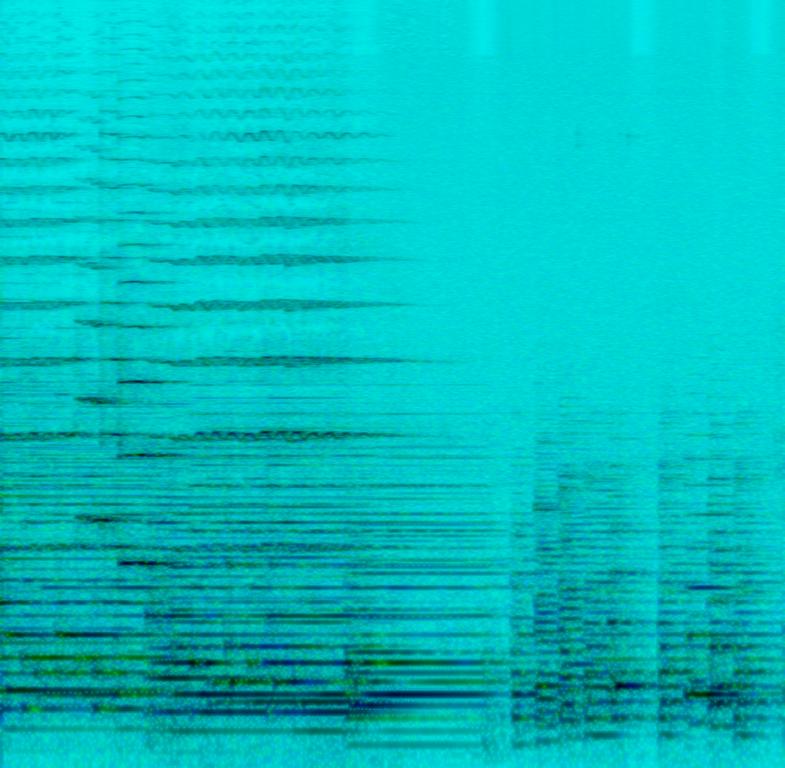
The song is an instrumental. The song is medium tempo with a violin playing a solo with a piano accompaniment. The song is emotional and positive. The song is a classic western hit and has poor audio quality in general.